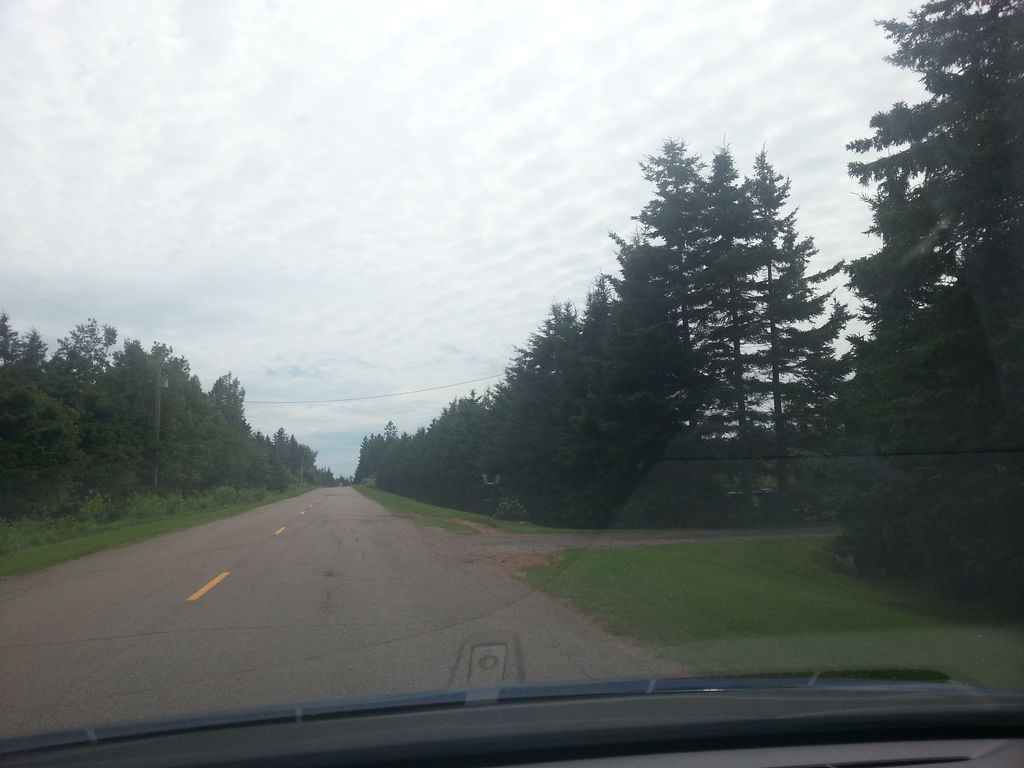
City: charlottetown